Question: ## Background
After so many hours of my free time, I'm ready to publish my very first app to the play store, but sadly I'm having difficulties uploading the signed app.
I've successfully exported the app with the keystore I've created (all via Eclipse & ADT), so I have the signed APK to be uploaded to the play store (<URL>.
## The problem
I keep getting this message:
> Upload failed Your APK cannot be analyzed using 'aapt dump badging'.
Error output: Failed to run aapt dump badging: W/ResourceType(14856):
No known package when getting value for resource number 0x01080049
ERROR getting 'android:icon' attribute: attribute is not a string
value
as such:

The app itself works very well on real devices, and the image file being used is a normal PNG file as used by the <URL>.
## What I've tried
I've searched here on StackOverflow and found many posts about it (<URL>. I've read many of them and tried the next things, but nothing has helped:
1. put the app icon on a different folder/s ("drawable", "drawable-mdpi", ... even "drawable-xxxhdpi") with multiple combinations (put/remove from each of the folders).
2. setting the label, icon and theme on both the "application" tag and on the launcher activity tag.
3. change the image file name and the file itself (replaced it with the default app icons).
4. clean up the project.
5. Checking Lint messages.
6. updating ADT (to 22.3.0.v201310242005-887826), Eclipse (to Kepler Service Release 1), SDK tools (to 22.3), SDK build tools (to 19.0.1). Everything is pretty much the latest official version.
7. checking that there's no double jar file being used (that no jar file exists on more than one library, especially if it has different versions).
8. tried putting the strings.xml into "res/values-en" instead of "res/values"
9. tried adding "android:value" attribute to all meta-data tags on the manifest (suggested by Google). It didn't work. In fact, in all of the tutorials I've read, I never saw such a requirement from an AppWidget, so I think it's not needed anyway.
10. tried the aapt command: aapt dump badging
This has shown me about the same thing the play store shows (I've replaced the real package name and app name with XXX just here):
> '''
application: label='XXX XXX' icon='res/drawable-mdpi/app_icon.png'
launchable-activity: name='XXX.XXX.XXXActivity' label='XXX XXX' icon='res/drawable-mdpi/app_icon.png'
W/ResourceType( 9132): No known package when getting value for resource number 0
x01080049
ERROR getting 'android:icon' attribute: attribute is not a string value
'''
This happens even though the file do exist inside this folder.
Here's the manifest. Again, replaced the real paths and names of the activities and app with XXX. I can assure you that the paths are correct as the app can run just fine.
'''
<manifest xmlns:android="http://schemas.android.com/apk/res/android"
xmlns:tools="http://schemas.android.com/tools"
package="XXX.XXX"
android:installLocation="auto"
android:versionCode="2"
android:versionName="1.0" >
<uses-sdk
android:minSdkVersion="9"
android:targetSdkVersion="19" />
<supports-screens
android:anyDensity="true"
android:largeScreens="true"
android:normalScreens="true"
android:smallScreens="true"
android:xlargeScreens="true" />
<uses-permission android:name="com.android.launcher
.permission.INSTALL_SHORTCUT" />
<uses-permission android:name="android
.permission.KILL_BACKGROUND_PROCESSES" />
<uses-permission android:name="android.permission.READ_EXTERNAL_STORAGE" />
<uses-permission android:name="android.permission.WRITE_EXTERNAL_STORAGE" />
<uses-permission android:name="android.permission.ACCESS_SUPERUSER" />
<!-- required for admob: -->
<uses-permission android:name="android.permission.ACCESS_NETWORK_STATE" />
<uses-permission android:name="android.permission.INTERNET" />
<!-- required for in-app billing . -->
<uses-permission android:name="com.android.vending.BILLING" />
<!-- needed for payload of in-app billing -->
<uses-permission android:name="android.permission.GET_ACCOUNTS" />
<application
android:name="XXX.XXX.XXX"
android:allowBackup="true"
android:description="@string/app_description"
android:hardwareAccelerated="true"
android:icon="@drawable/app_icon"
android:label="@string/app_name"
android:theme="@style/AppTheme" >
<activity
android:name="XXX.XXXActivity"
android:clearTaskOnLaunch="true"
android:configChanges="keyboard|keyboardHidden|orientation|
screenLayout|uiMode|screenSize|
smallestScreenSize"
android:finishOnTaskLaunch="true"
android:icon="@drawable/app_icon"
android:label="@string/XXX"
android:launchMode="singleTask"
android:screenOrientation="fullSensor" >
<intent-filter>
<action android:name="android.intent.action.MAIN" />
<category android:name="android.intent.category.LAUNCHER" />
</intent-filter>
</activity>
... (other activities and services)
'''
## The question
What is going on?
How do I overcome this?
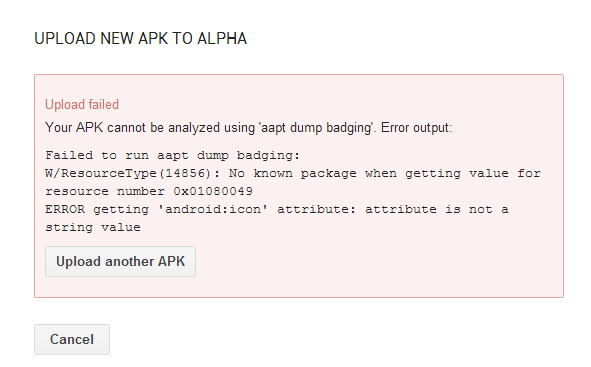
Answer: If you are using any android system icons (i.e. manifest contains '<activity ... android:icon="@android:drawable/...' ) , they could be the problem. If you are, try copying these icons into your project. Using them elsewhere should be no problem since badging doesn't touch those.